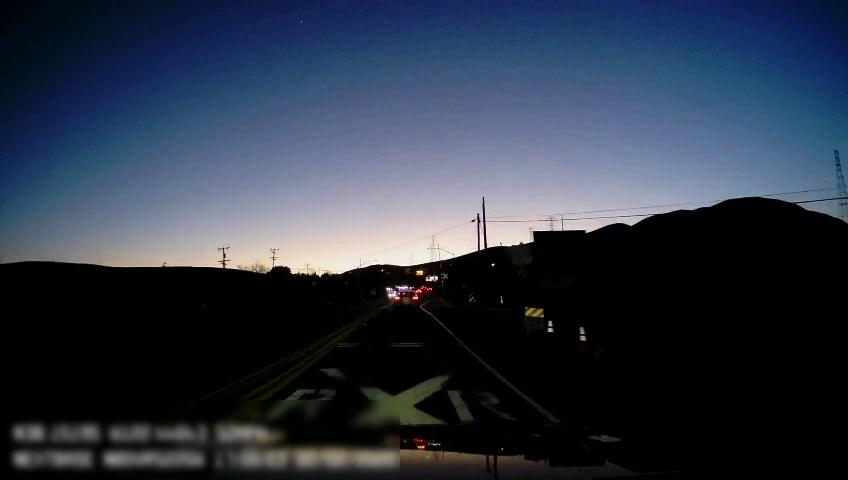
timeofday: Dusk/Dawn/Twilight
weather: Other
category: Drivable Space
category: Vehicles | Car
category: Lanes | Current Lane
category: Lanes | Opposite Lane
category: Lanes | Current Lane
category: Traffic | Signs
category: Traffic | Signs
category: Traffic | Signs